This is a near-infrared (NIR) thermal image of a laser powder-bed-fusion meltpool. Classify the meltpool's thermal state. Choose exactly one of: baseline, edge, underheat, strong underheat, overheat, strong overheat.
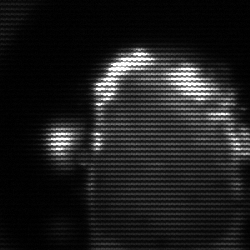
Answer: baseline